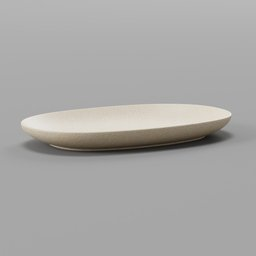
Label: tools